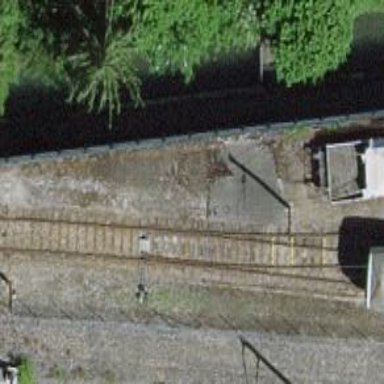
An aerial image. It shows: Railway switch.